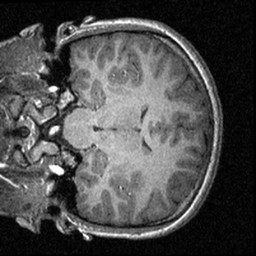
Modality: T1w
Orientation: coronal
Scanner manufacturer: siemens
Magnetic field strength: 3 T
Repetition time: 1.57 s
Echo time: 0.00304 s